Aerial crown-view tile of a tropical tree (Barro Colorado Island, Panama), acquired 20241216:
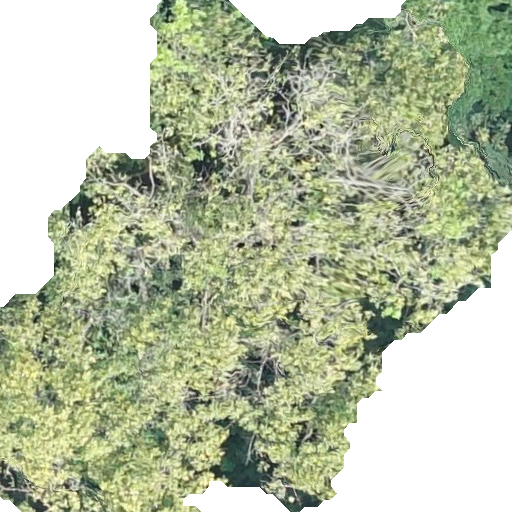
Species: Anacardium excelsum
GBIF accepted scientific name: Anacardium excelsum
Crown area: 301.234 m²